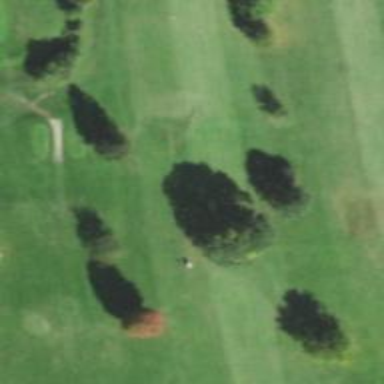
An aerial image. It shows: View of golf hole.